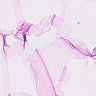
Metastatic tissue present: no